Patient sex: M
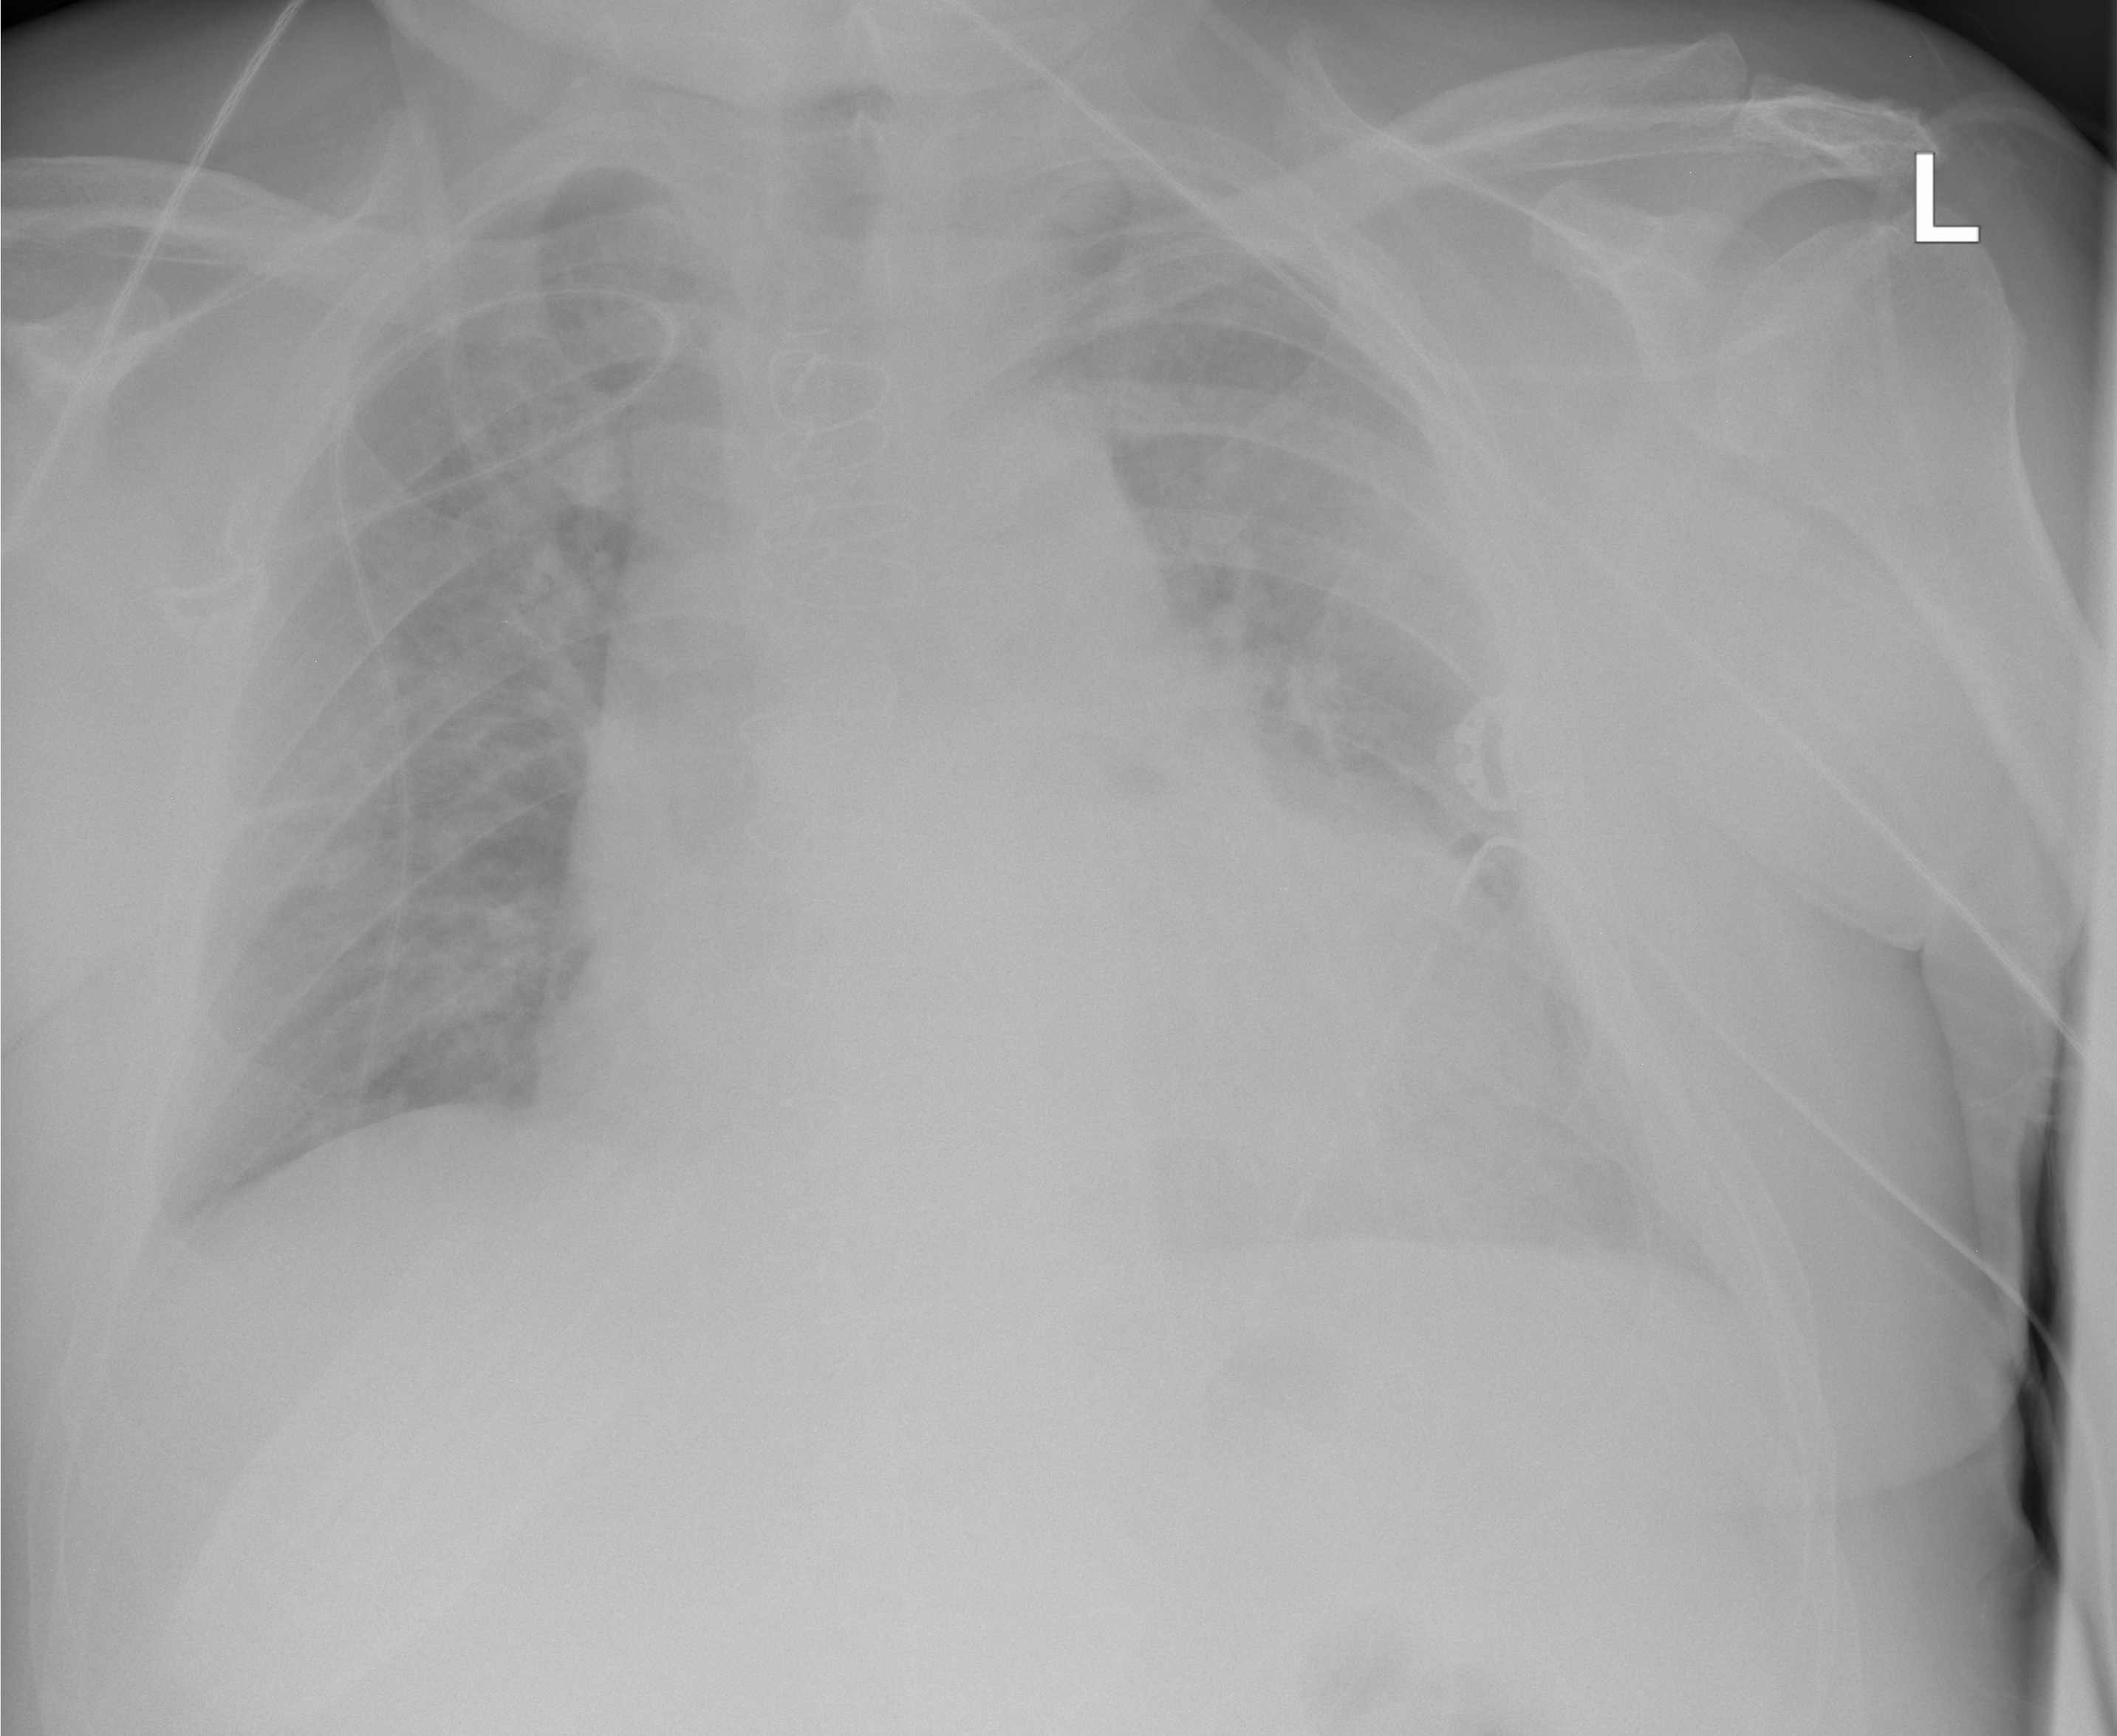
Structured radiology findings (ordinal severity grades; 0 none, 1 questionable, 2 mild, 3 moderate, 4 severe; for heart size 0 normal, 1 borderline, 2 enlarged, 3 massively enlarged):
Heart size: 2
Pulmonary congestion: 2
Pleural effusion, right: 0
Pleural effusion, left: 0
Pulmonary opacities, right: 0
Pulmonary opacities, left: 0
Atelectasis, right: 0
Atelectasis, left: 0